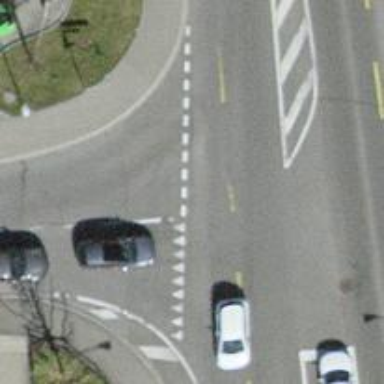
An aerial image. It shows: Road with "give way" sign.